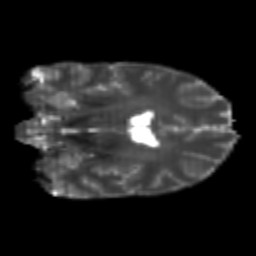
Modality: T2w
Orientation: coronal
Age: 25
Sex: male
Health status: healthy
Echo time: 0.074 s